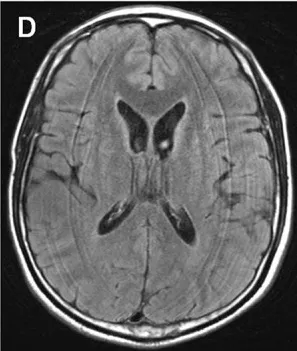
Brain MRI data of the proband showed progressive, symmetrical, mild atrophy of the caudate heads. (C,D) Axial T2-weighted and flare images were taken at 33 year old.
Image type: radiology (mri)